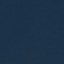
Land use / land cover: SeaLake